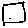
Label: square